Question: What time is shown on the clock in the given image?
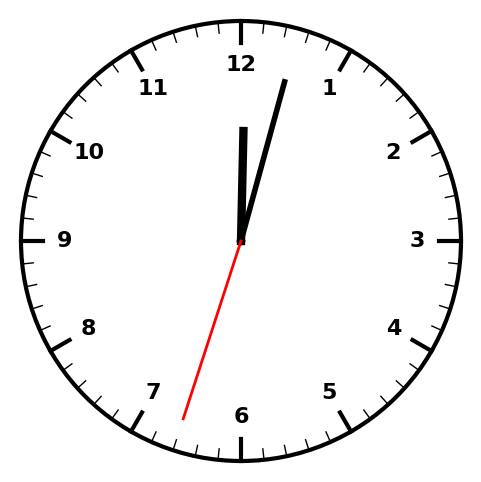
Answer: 12:02:33